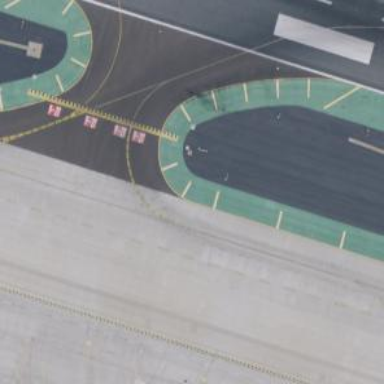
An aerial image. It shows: Image of taxiway at airport.